Question: I have a table tblInput with two col1 and col2.
I need to get the following output through a query.

So far i ve done this:
'''
select col1 + col2 from tblInput order by col1,col2
'''
but this giving the ouput in single column. I want it in a matrix.
How to do it?
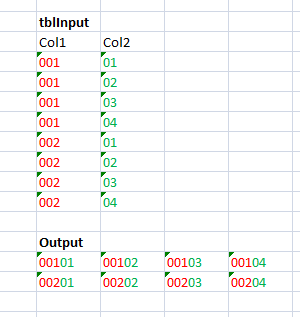
Answer: You need to use 'PIVOT' in your query. Please refer to example at :
<URL>